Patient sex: F
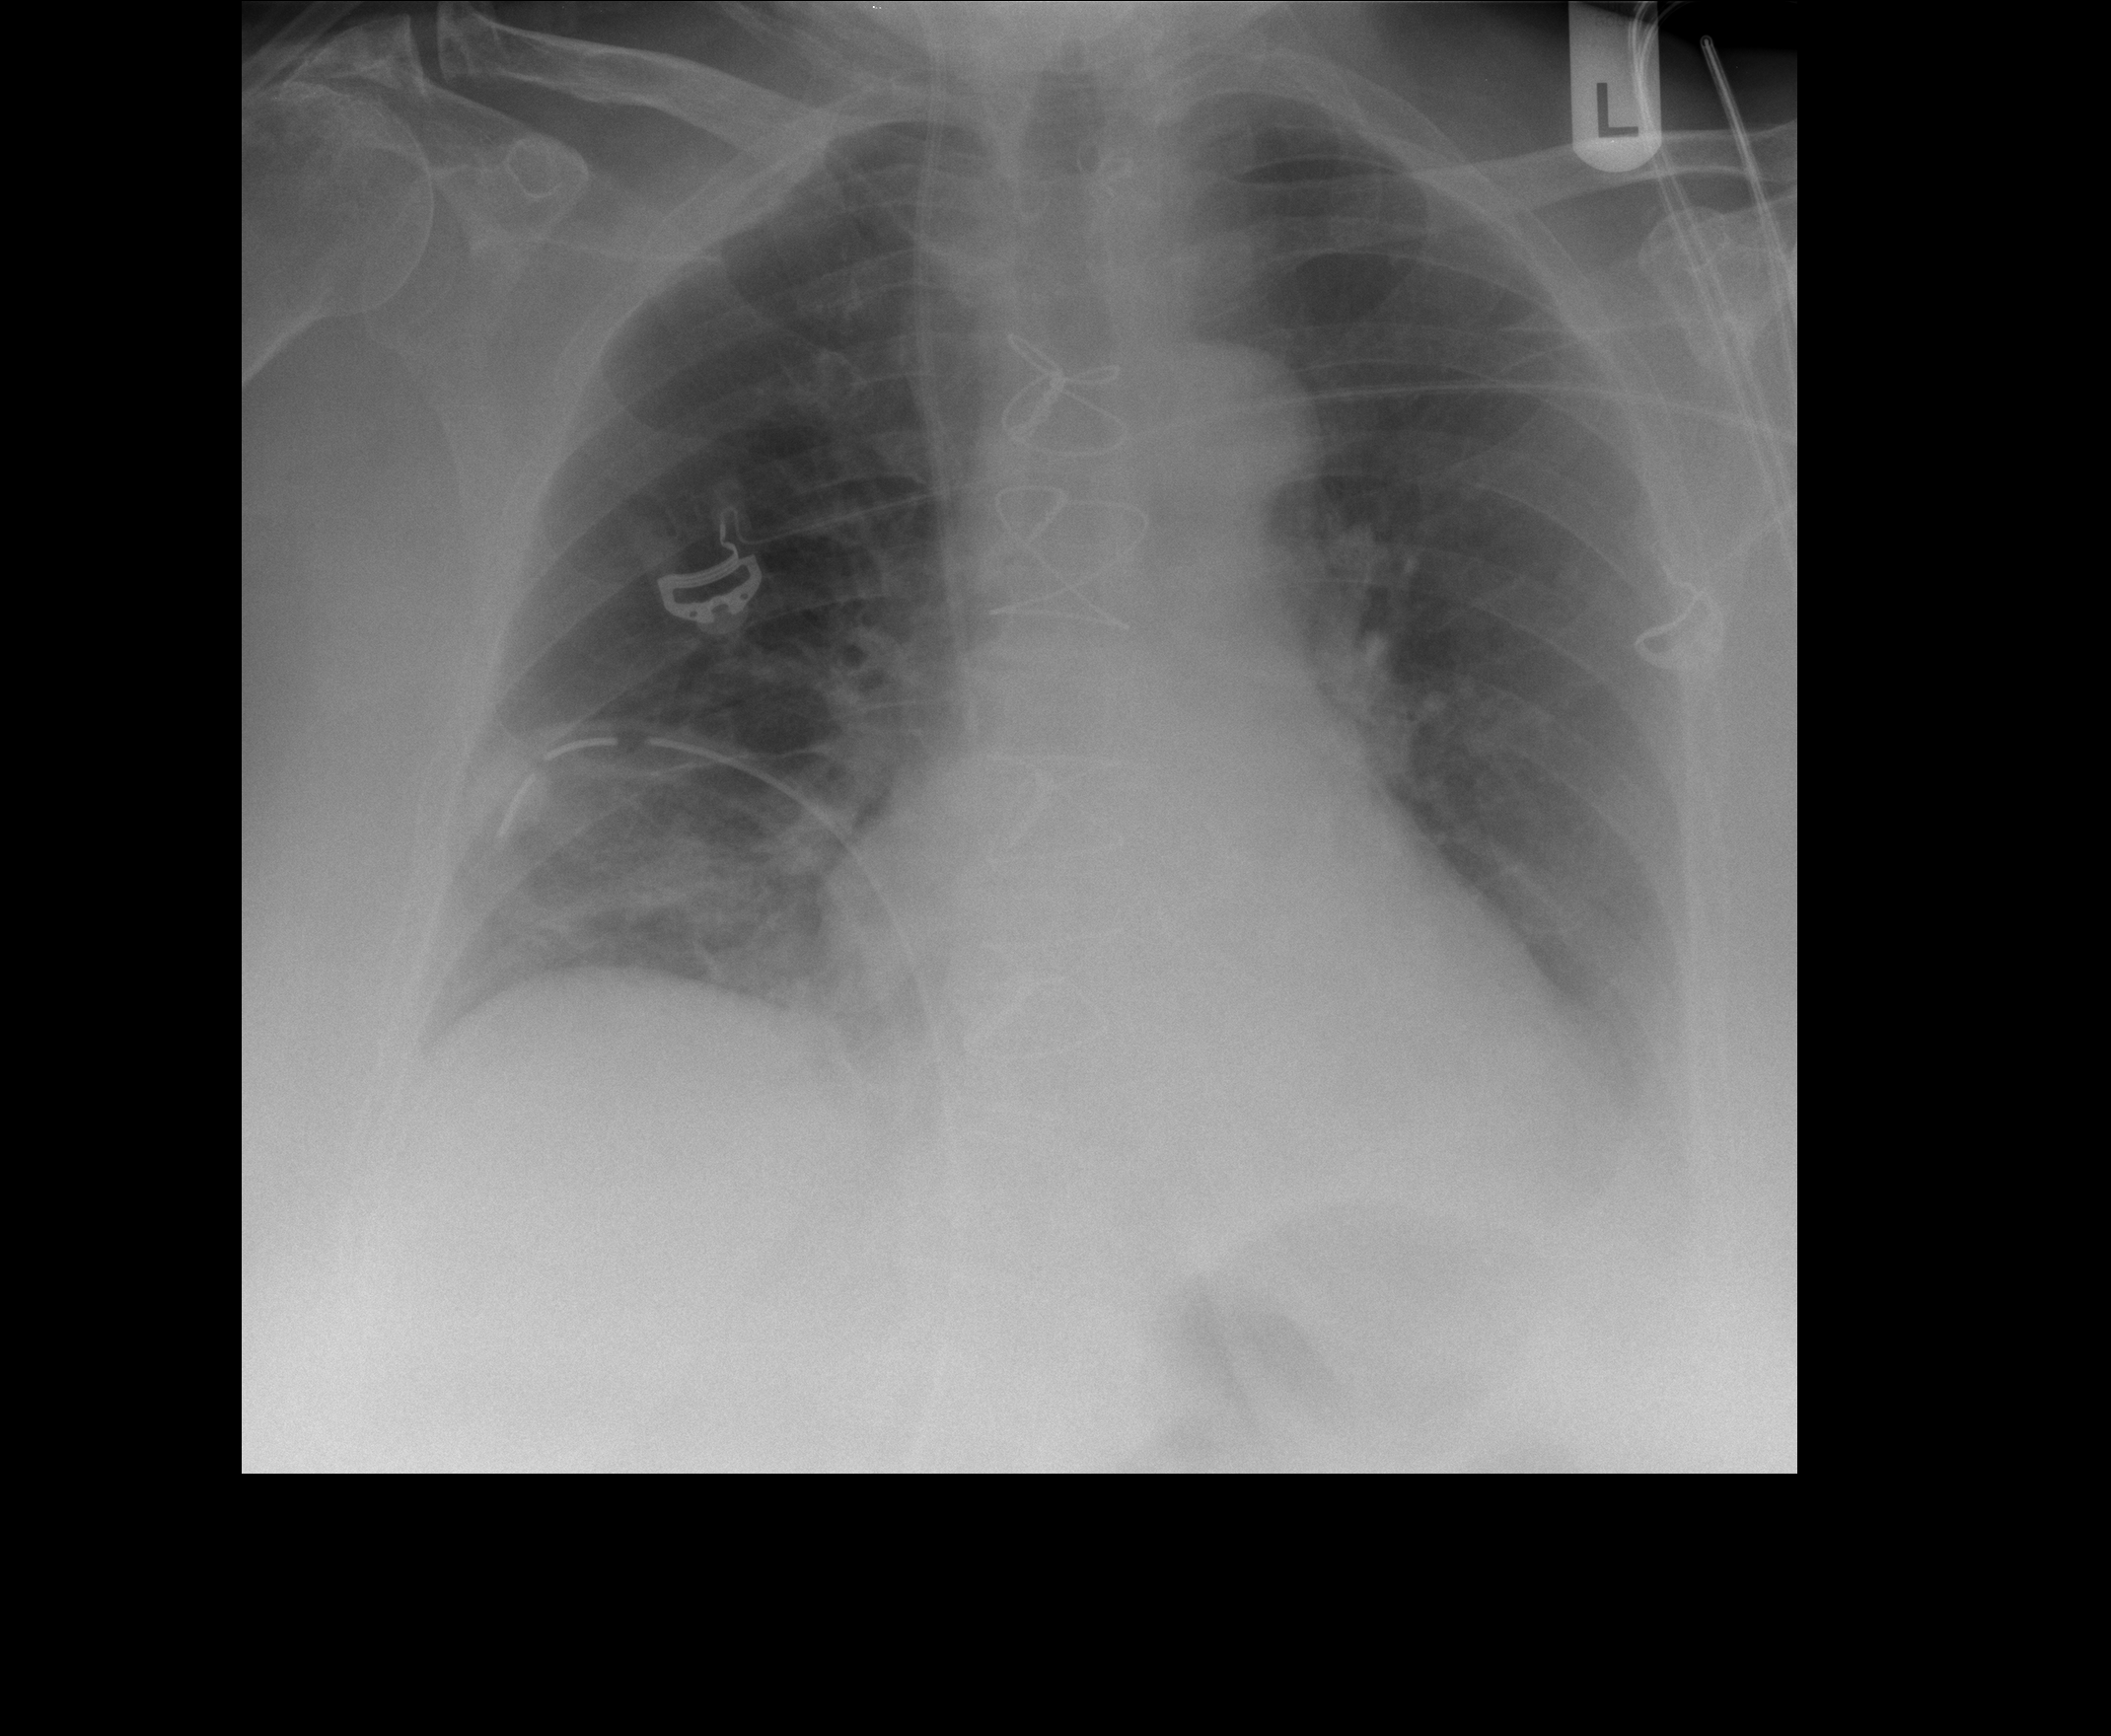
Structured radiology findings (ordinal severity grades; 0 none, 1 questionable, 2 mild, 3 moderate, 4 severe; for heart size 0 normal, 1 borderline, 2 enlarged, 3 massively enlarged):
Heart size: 0
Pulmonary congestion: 0
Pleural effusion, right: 0
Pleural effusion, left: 2
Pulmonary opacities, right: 0
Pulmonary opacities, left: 0
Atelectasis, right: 2
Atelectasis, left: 2